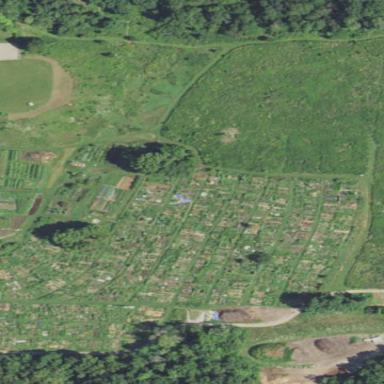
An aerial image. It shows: Area designated for allotments.